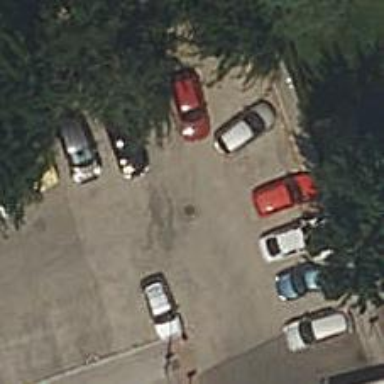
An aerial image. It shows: Parking aisle designated as service road.